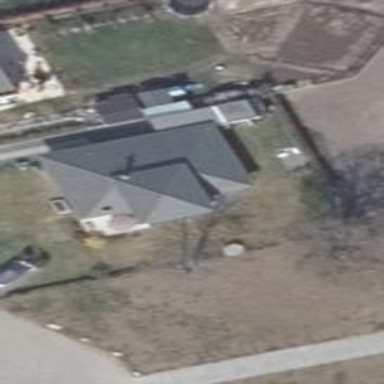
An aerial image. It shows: Detached building with hipped roof.